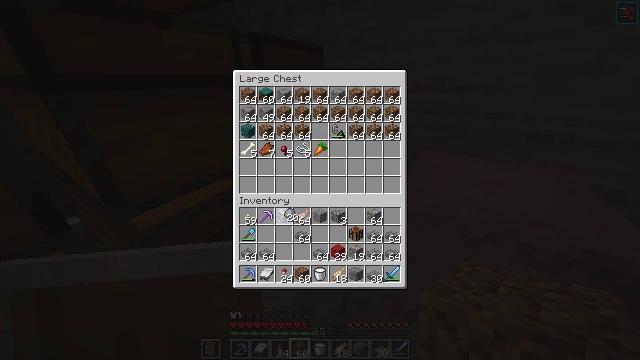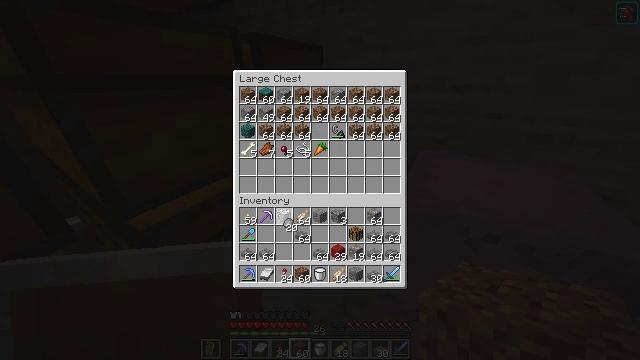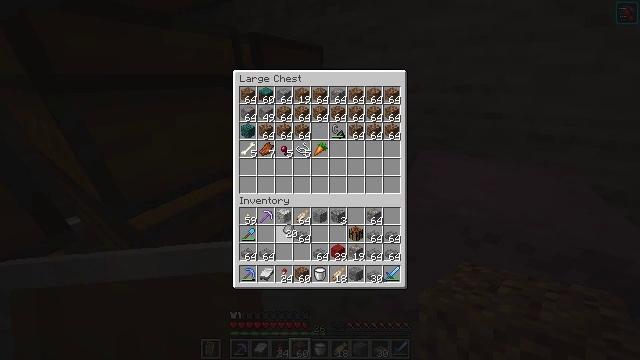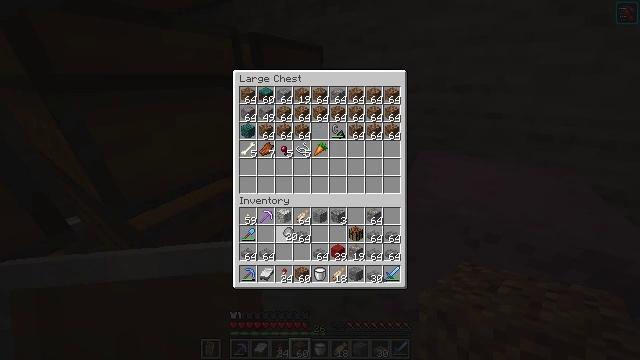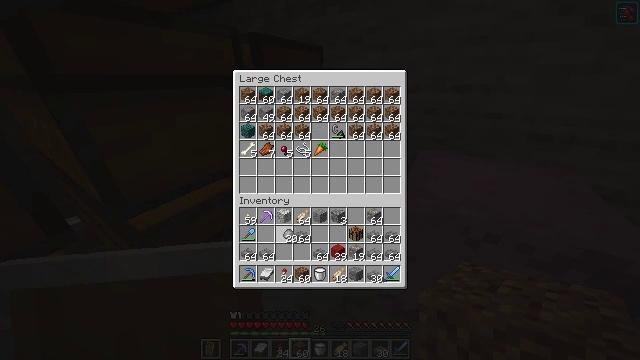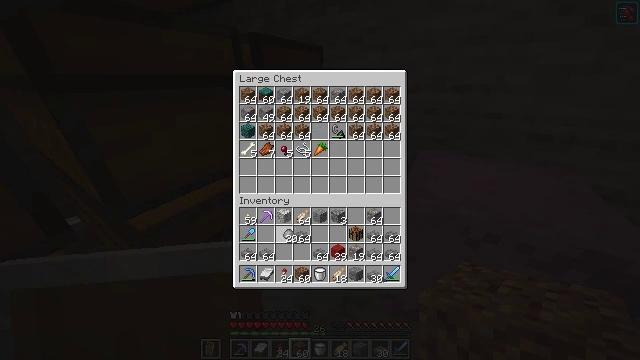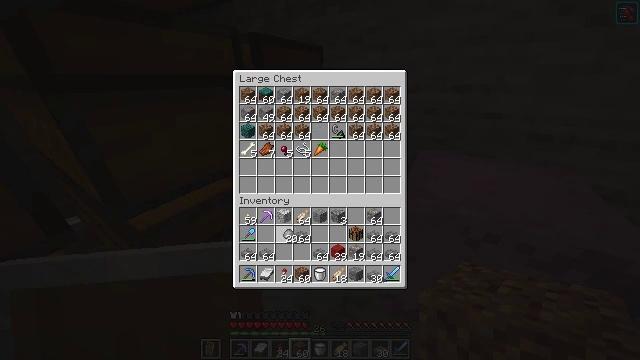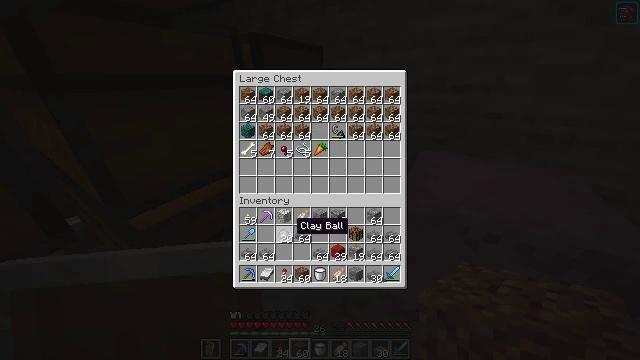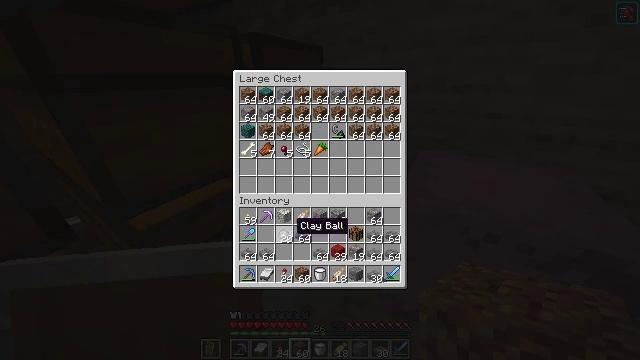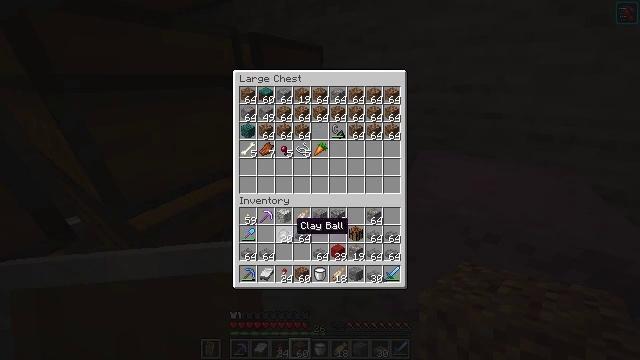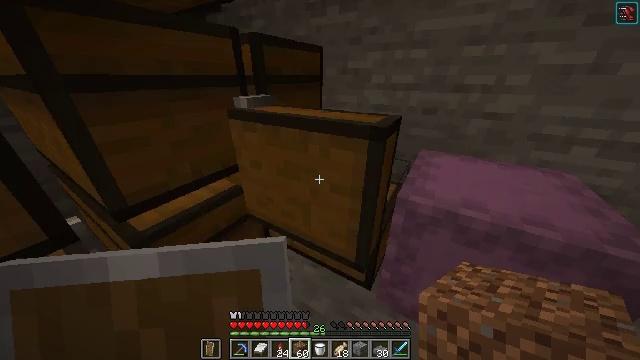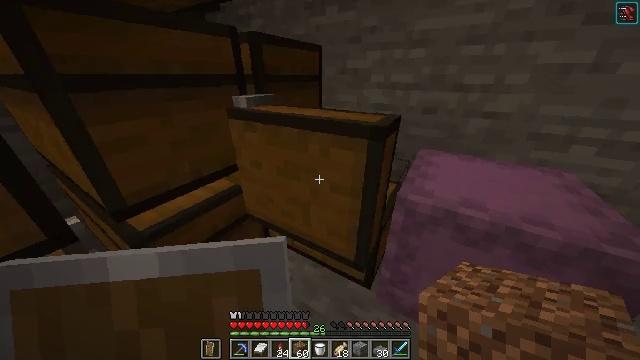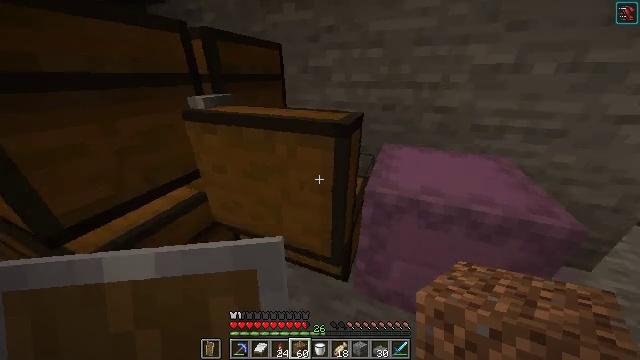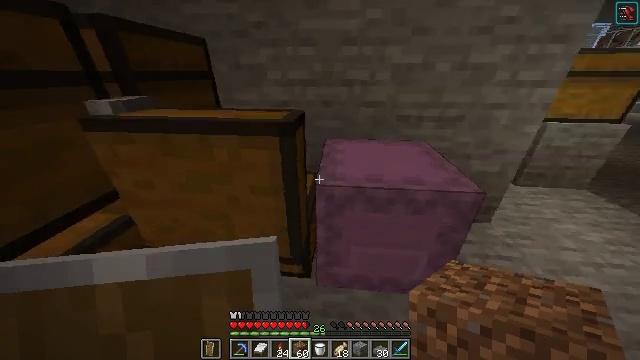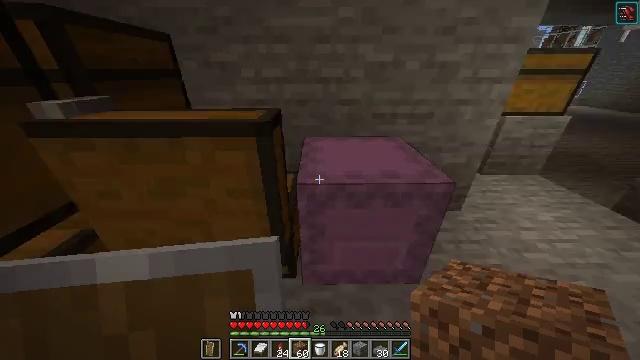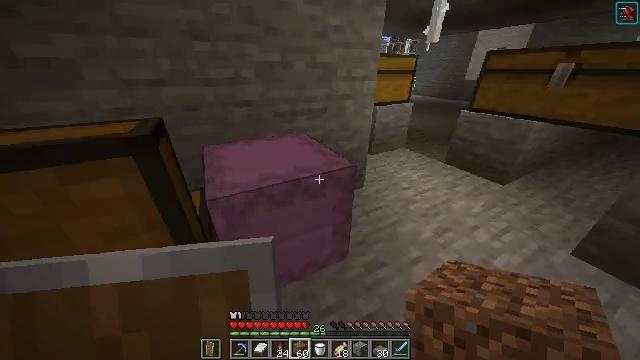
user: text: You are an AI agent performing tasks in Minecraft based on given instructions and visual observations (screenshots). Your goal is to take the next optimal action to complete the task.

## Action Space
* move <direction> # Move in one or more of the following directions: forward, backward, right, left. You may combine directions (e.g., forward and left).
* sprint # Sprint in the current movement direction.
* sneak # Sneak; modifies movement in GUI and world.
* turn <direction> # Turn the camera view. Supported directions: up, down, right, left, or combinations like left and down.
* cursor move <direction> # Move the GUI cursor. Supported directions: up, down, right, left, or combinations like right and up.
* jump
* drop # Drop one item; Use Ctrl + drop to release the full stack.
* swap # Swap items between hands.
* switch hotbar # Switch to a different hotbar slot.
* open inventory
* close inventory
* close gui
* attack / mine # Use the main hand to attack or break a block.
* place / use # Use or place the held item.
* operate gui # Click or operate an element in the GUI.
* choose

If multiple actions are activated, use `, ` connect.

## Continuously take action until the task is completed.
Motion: motion action
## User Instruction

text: Arrange items to craft clay.
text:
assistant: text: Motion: cursor move down
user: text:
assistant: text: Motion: no_op
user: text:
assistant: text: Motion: no_op
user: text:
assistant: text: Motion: no_op
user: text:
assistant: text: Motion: no_op
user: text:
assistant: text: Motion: operate gui
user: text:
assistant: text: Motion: no_op
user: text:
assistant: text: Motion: no_op
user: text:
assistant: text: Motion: no_op
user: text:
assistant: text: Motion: no_op
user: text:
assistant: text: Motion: close gui
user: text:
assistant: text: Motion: turn right, open inventory
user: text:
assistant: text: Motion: turn right
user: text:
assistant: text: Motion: turn right
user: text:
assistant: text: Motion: turn right
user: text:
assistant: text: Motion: turn right
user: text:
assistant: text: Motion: turn right
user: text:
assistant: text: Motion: turn right and up
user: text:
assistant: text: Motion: turn left and up
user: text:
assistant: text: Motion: no_op
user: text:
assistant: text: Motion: move forward, turn right and down
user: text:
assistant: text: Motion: move forward, turn right and up
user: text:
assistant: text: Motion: move forward
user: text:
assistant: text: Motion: move forward, turn left
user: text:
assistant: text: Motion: move forward, turn left
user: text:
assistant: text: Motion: move forward, turn left
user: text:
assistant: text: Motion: move forward, turn left
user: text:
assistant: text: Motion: turn left, use / place
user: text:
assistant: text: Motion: use / place
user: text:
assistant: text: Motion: use / place